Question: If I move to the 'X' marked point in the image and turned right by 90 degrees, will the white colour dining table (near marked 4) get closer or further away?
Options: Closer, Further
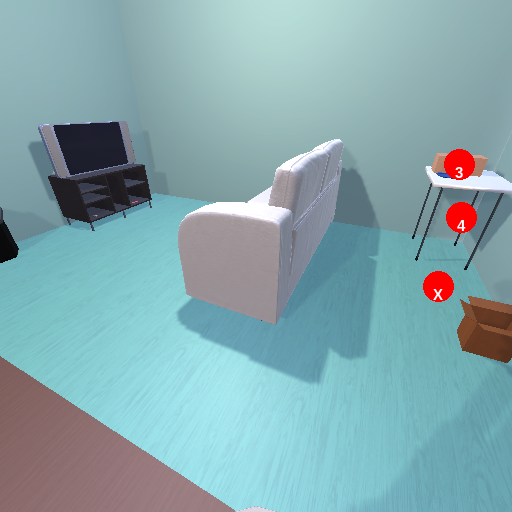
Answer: Closer